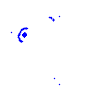
Particle: electron